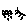
Label: cloud